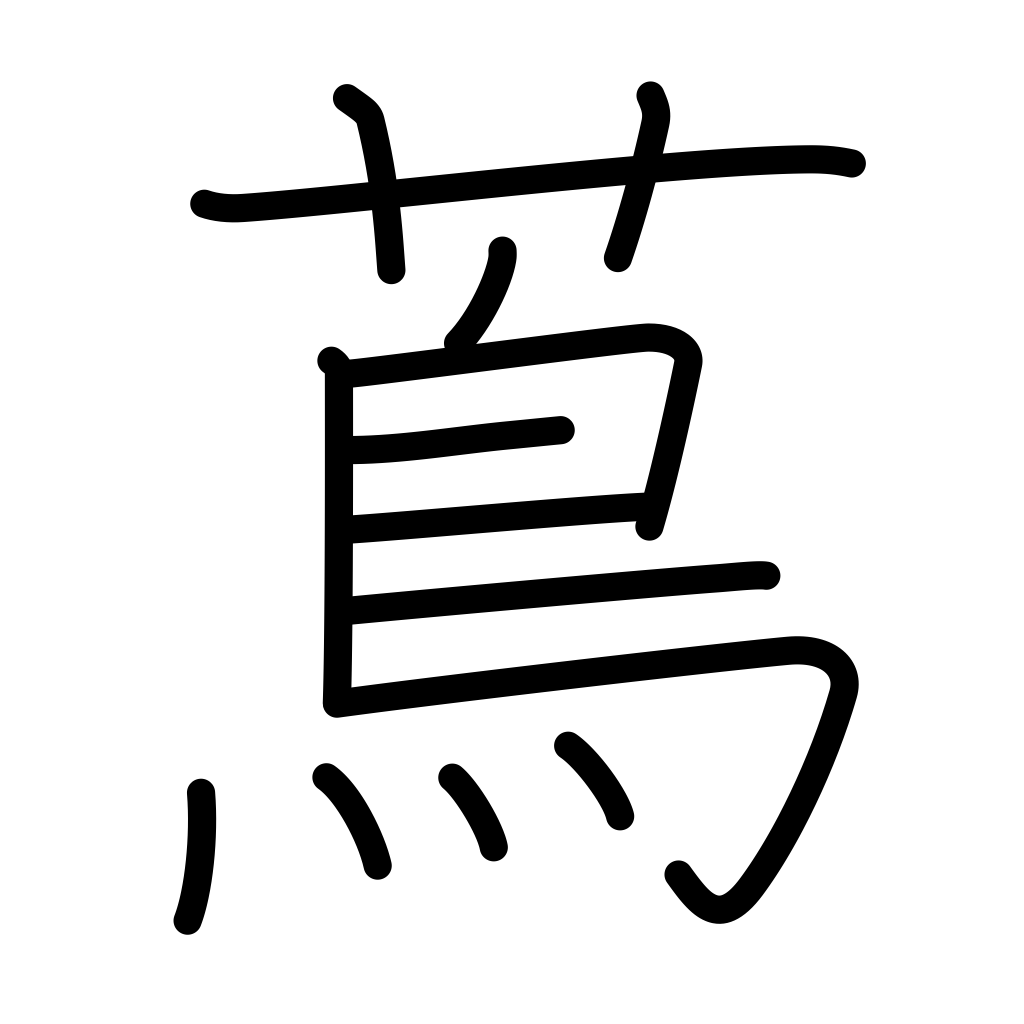
Meaning: vine, ivy